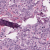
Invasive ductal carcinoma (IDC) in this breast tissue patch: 1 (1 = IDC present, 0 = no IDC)